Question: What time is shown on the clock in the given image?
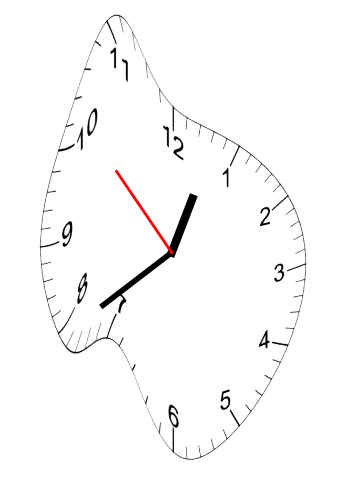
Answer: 12:38:52